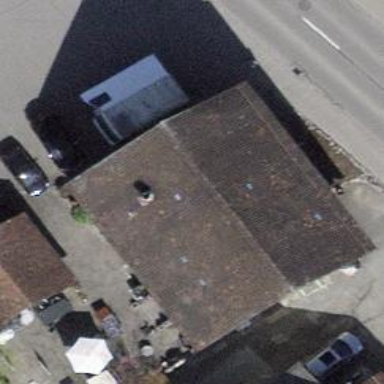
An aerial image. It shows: Restaurant building.